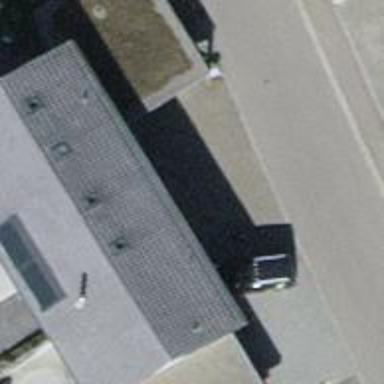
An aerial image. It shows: Garage building.